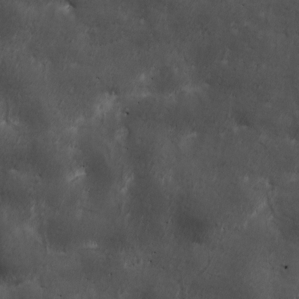
Label: non_frost